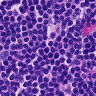
Metastatic tissue present: no